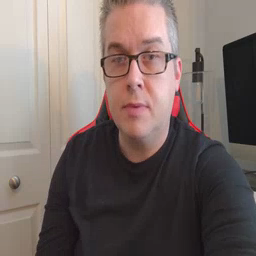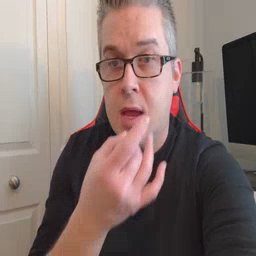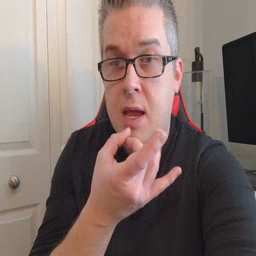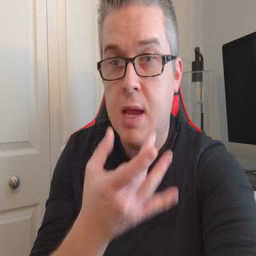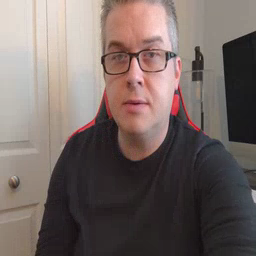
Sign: snack